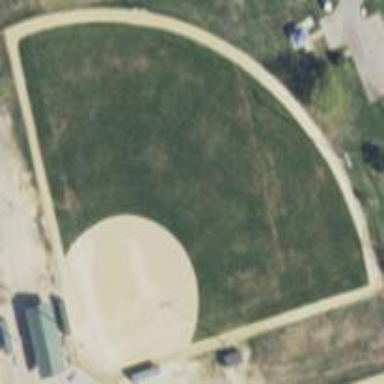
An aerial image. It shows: Baseball pitch for leisure and sports activities.